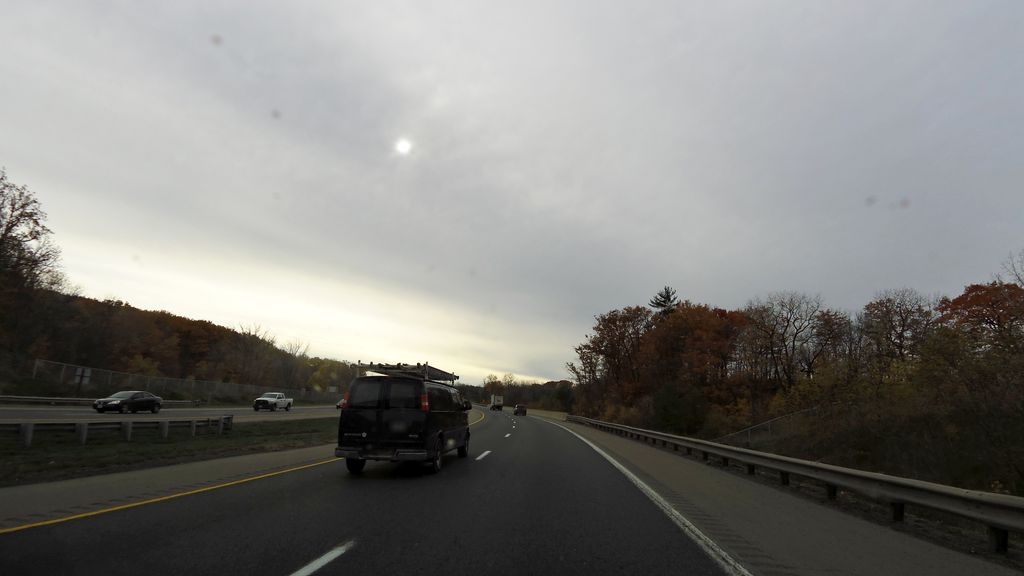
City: hamilton